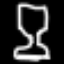
Label: hourglass